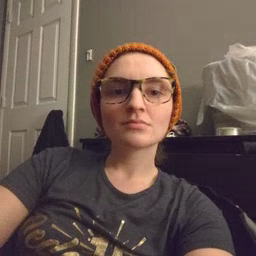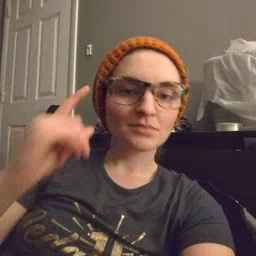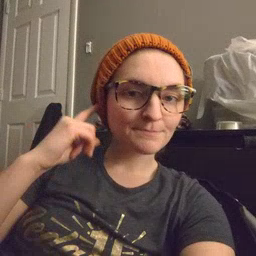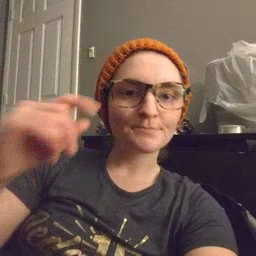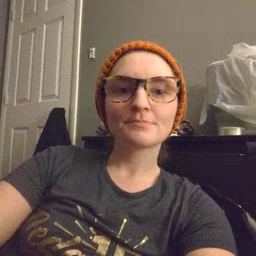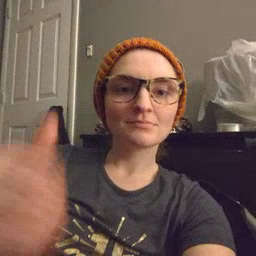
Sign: ear